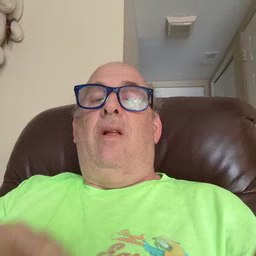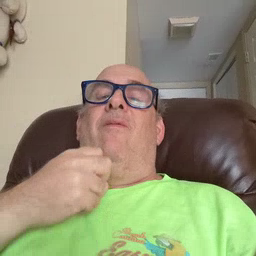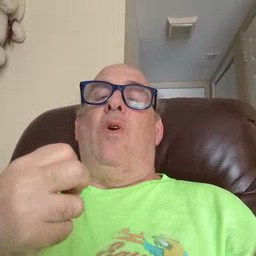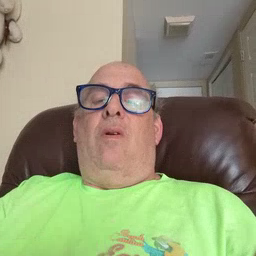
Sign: frog